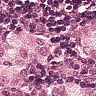
Metastatic tissue present: yes